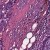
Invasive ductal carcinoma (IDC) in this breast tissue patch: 1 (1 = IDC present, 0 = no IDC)